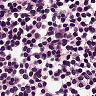
Metastatic tissue present: no